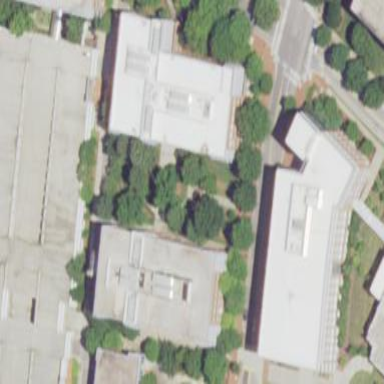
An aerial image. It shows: Commercial university building.